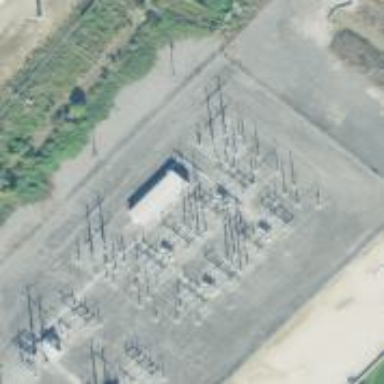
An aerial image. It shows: Switch for power supply.